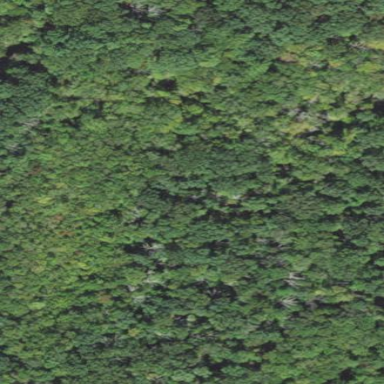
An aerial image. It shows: Nature reserve in woodland area.